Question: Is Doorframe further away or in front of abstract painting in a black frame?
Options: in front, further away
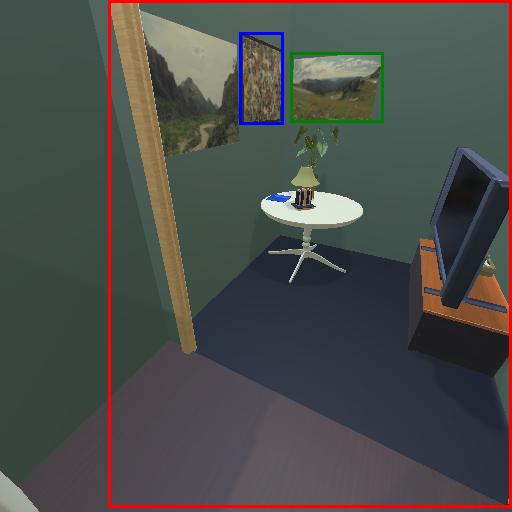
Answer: in front